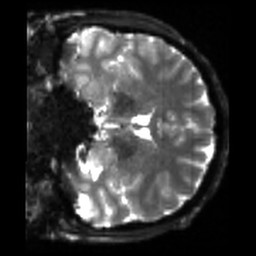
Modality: sbref
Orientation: coronal
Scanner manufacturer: siemens
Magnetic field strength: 3 T
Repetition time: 4 s
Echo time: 0.0594 s